Question: I have a question i wrote a powershell script so i have name.ps1, but i have troubles for executing it, i mean i could debut it with windows powershell (ISE), by just adding the code to it and run ... but how do i execute it different?
When i open ordinary windows powershell (so NOT ISE) and i type there script.ps1 file.csv
i get this kind of error:

This is the code that i have, maybe im not proper initiating the script in my code i dont know:
'''
param ([string]$Csv)
function GetHelp() {
$HelpText = @"
DESCRIPTION:
NAME: Add-STUser
Adds Users from the User Csv File
PARAMETERS:
-Csv The Csv file Used by the script (Required)
-help Prints the HelpFile (Optional)
The Csv File is built up in the following way:
Firstname, Surname, Email
"@
$HelpText
}
function Get-Csv ([string]$Csv) {
$CsvFile = Import-Csv $Csv
$CsvFile | ForEach {
Add-User -Firstname $_.Firstname -Surname $_.Surname -Email $_.Email
}
}
function Add-User ([string]$Firstname, [string]$Surname, [string]$Email) {
# Set up AD Connectionstring
# Get A Unique Password
[string]$Password = Generate-Password
$username=$Firstname.substring(0,1).toLower() + $Surname.toLower()
# Create User in AD
$container =[ADSI] $Connection
$User = $container.Create("User", "cn="+$username)
$User.Put("sAMAccountName", $username)
$User.Put("givenName", $Firstname)
$User.Put("sn", $Surname)
$User.Put("mail", $Email)
$User.Put("displayName", $Firstname + " "+$Surname)
$User.SetInfo()
# Set Random Pwd and Enable Account
$User.PsBase.Invoke("SetPassword", $Password)
$User.PsBase.InvokeSet("AccountDisabled", $false)
$User.pwdLastSet = 0
$User.SetInfo()
# Write Pwd to File
$FileName = "PasswordList " + (get-date -uformat "%Y-%m-%d") + ".txt"
"$Firstname, $Surname, $username, $email, $Password" | Add-Content $FileName
Write-Host "Added User: $username" -ForegroundColor Green
# Set Check Variable to False
$Password = $Null
#$Script:sAMAccountNameDoesntExist = $False
#$Script:distinguishedNameDoesntExist = $False
}
if ($help) {
GetHelp
} elseif ($Domain -AND $Csv) {
Get-Csv -Csv $Csv
} else {
GetHelp
}
'''
So with other words i need to execute that script with only 1 param (path to csv file)
Thanks in advance
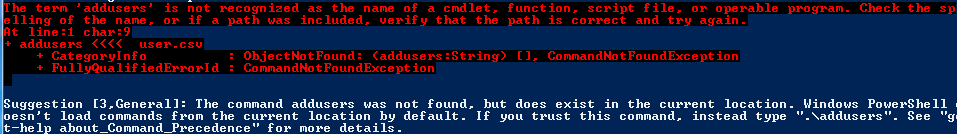
Answer: In Powershell, unlike cmd, current directory (.) is not in PATH.
So to run scripts or executables in the current directory, you have to prefix with './'
So you will have to do
'''
.\script.ps1 file.csv
'''